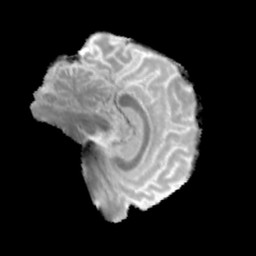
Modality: MD
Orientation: sagittal
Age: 66
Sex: male
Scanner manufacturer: siemens
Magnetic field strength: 3 T
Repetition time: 3.23 s
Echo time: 0.0892 s